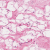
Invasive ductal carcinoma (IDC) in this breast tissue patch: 0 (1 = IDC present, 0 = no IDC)